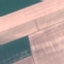
Label: AnnualCrop